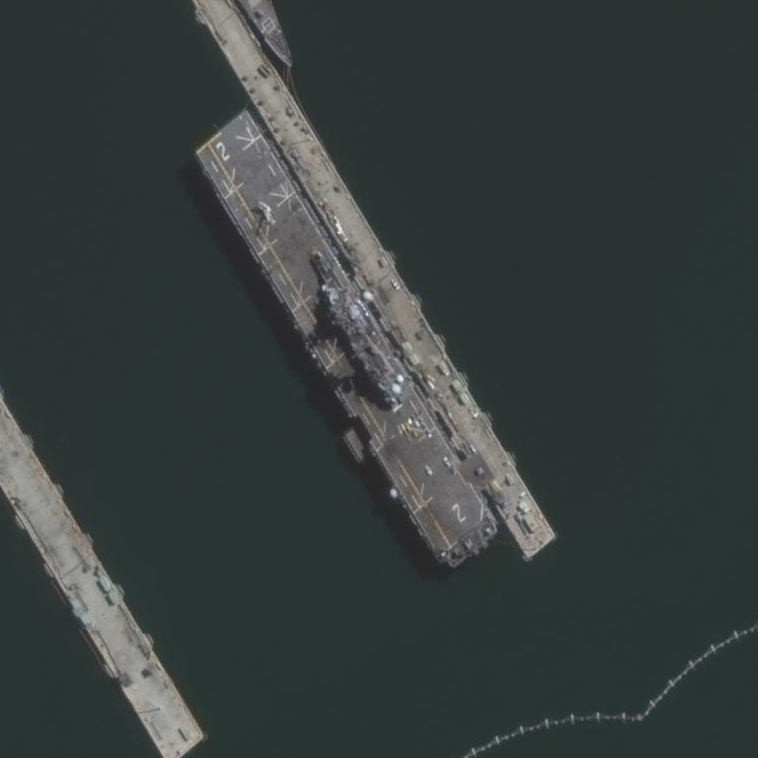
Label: assault